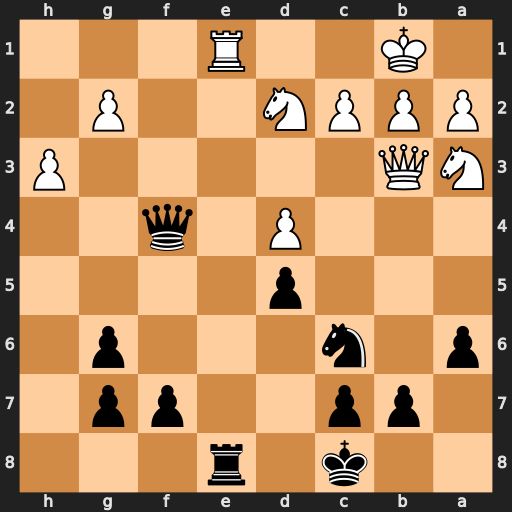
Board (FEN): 2k1r3/1pp2pp1/p1n3p1/3p4/3P1q2/NQ5P/PPPN2P1/1K2R3
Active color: b
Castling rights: -
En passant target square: -
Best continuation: Rxe1#